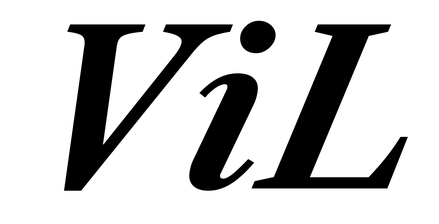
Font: LibreCaslonText-Italic_Bold_Italic